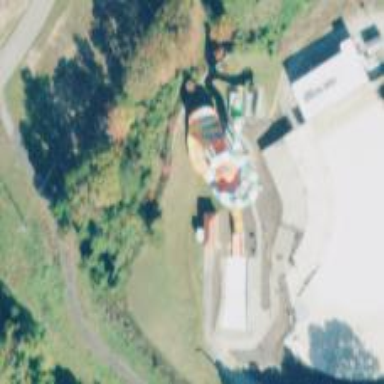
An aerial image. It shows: Water slide attraction.